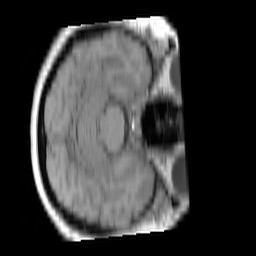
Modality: T1w
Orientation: axial
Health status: ill
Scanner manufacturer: siemens
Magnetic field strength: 3 T
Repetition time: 0.44 s
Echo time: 0.00266 s